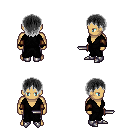
a pixel art fantasy rpg character, male body template, human, tanned skin, gray robe, metal pants, gray plain hairstyle, leather bracers, metal boots, dagger, four views (front, back, left, right), 2x2 character sprite sheet, small pixel art, hard edges, no anti-aliasing